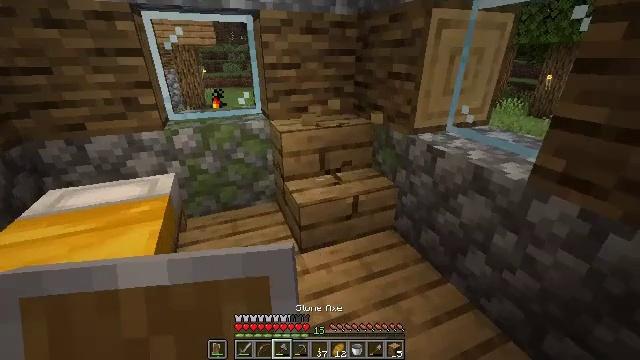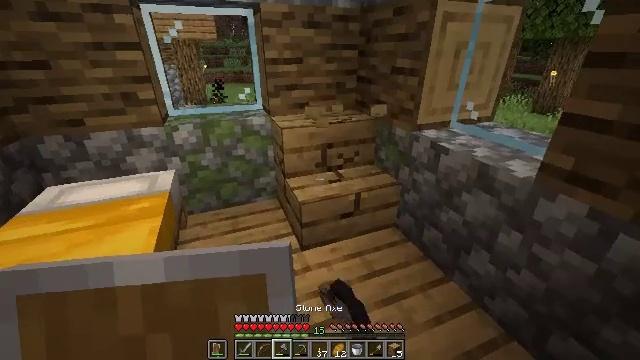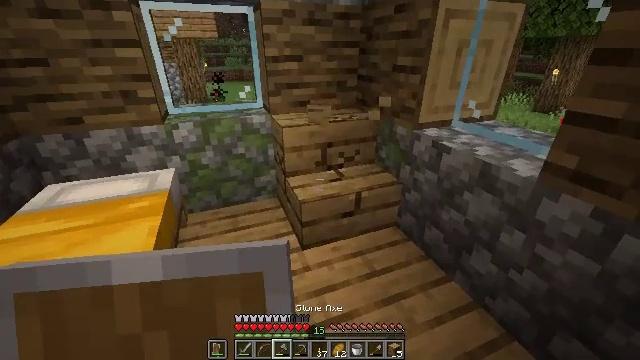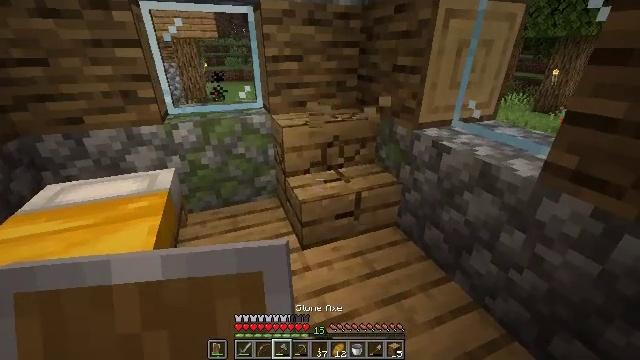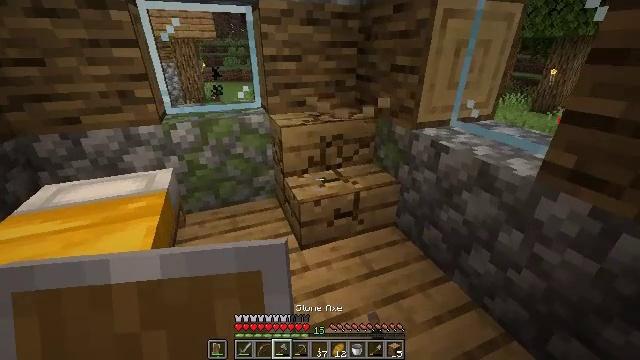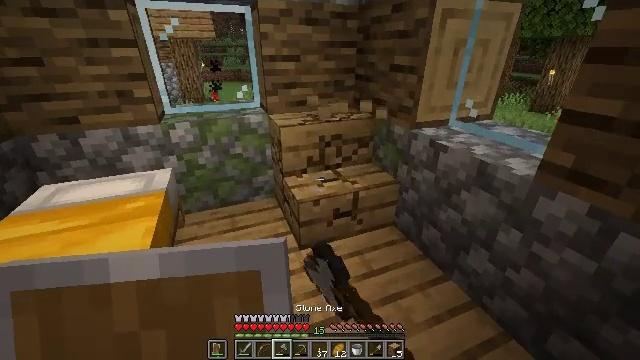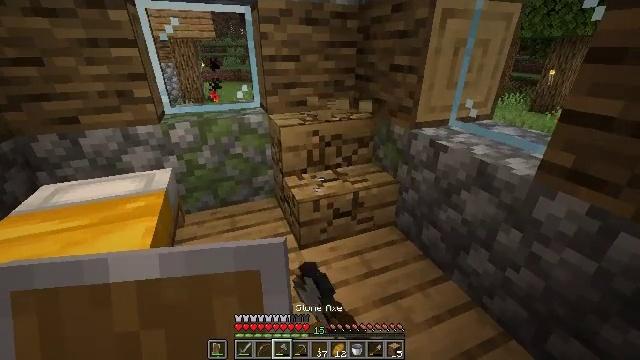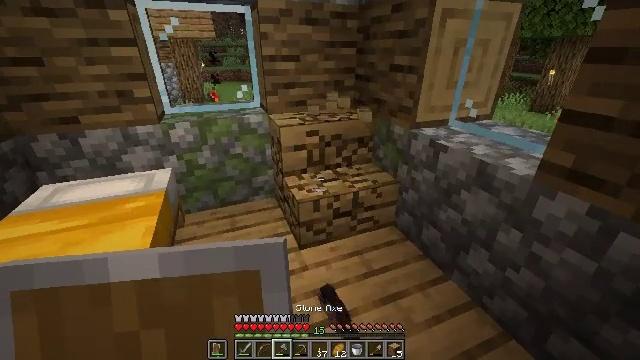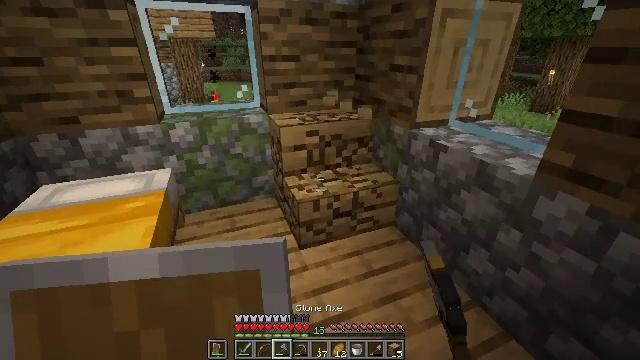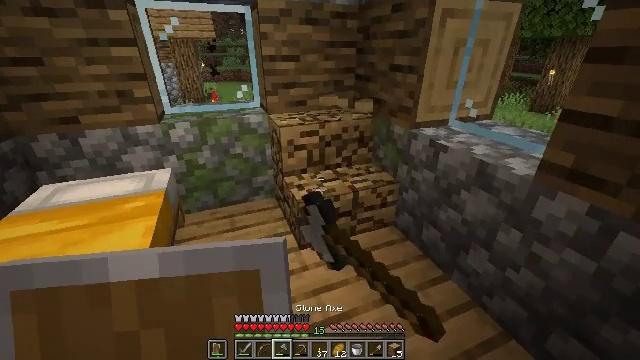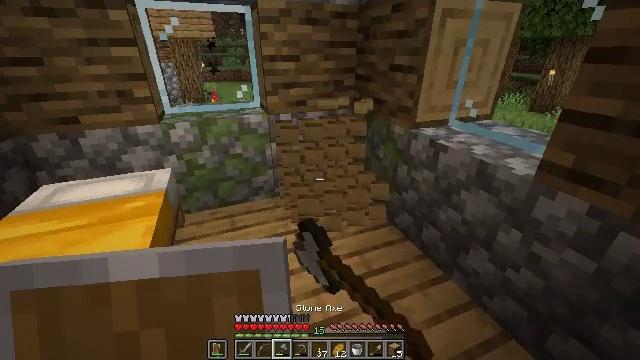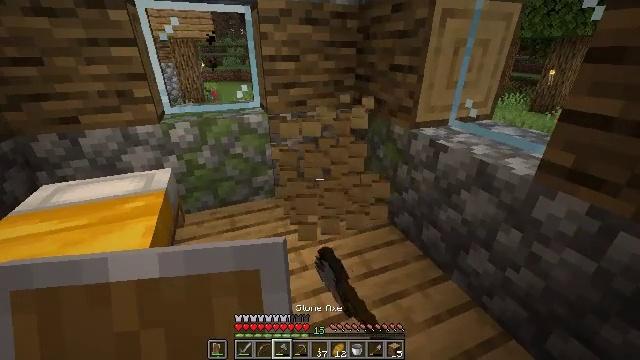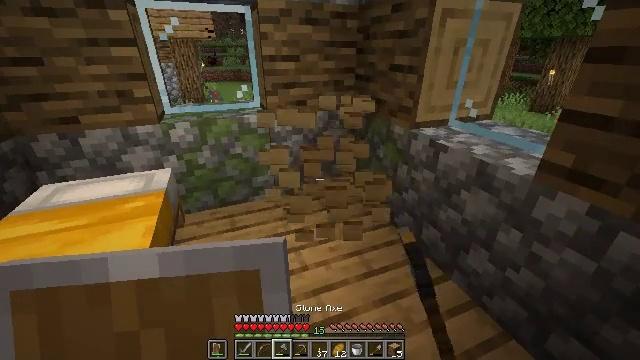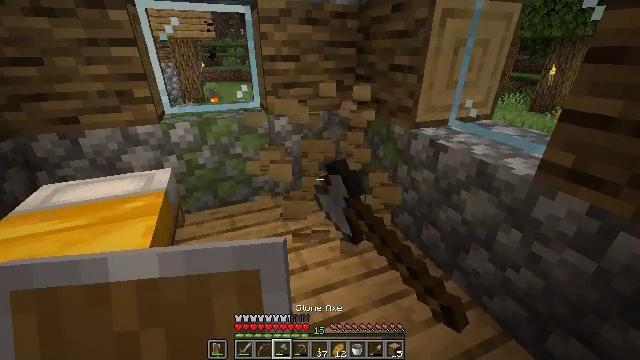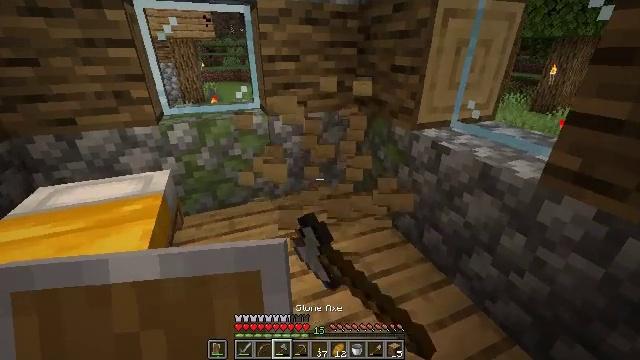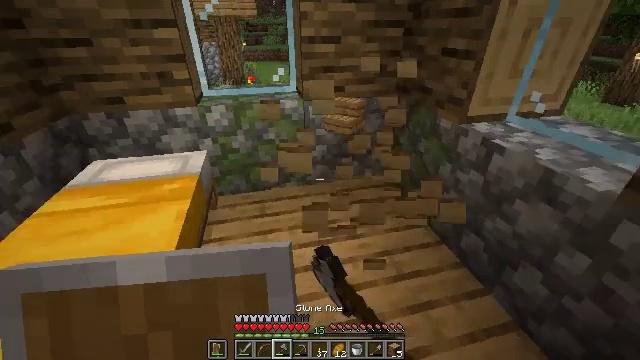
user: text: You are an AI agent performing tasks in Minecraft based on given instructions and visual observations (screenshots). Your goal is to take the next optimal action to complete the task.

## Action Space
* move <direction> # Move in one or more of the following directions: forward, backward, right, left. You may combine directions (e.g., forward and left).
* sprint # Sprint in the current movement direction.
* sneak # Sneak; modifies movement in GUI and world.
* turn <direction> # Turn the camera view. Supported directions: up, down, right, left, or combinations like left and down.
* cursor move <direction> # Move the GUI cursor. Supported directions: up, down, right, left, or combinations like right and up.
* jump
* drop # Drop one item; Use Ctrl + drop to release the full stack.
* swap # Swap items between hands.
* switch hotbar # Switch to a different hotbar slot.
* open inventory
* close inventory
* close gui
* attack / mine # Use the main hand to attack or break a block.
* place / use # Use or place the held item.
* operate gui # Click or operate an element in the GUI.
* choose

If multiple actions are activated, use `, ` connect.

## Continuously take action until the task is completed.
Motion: motion action
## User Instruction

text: Collect oak stairs from a structure.
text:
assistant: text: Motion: attack / mine
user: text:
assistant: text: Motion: attack / mine
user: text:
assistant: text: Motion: attack / mine
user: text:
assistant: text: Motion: attack / mine
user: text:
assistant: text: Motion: attack / mine
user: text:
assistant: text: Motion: attack / mine
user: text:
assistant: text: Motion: attack / mine
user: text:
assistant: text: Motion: attack / mine
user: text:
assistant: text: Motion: attack / mine
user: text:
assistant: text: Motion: attack / mine
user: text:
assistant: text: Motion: attack / mine
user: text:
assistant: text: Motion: attack / mine
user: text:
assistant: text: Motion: no_op
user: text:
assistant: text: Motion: move forward
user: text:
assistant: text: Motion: move forward, turn left and down
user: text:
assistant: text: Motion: no_op